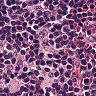
Metastatic tissue present: no